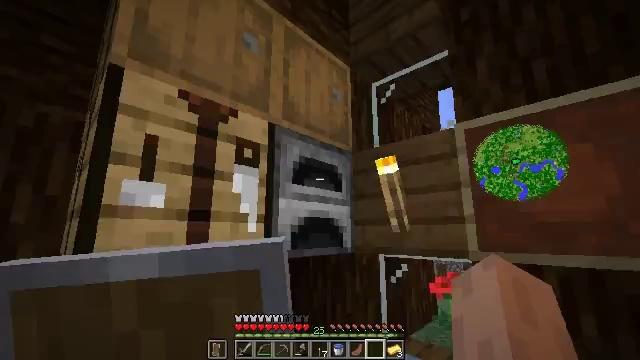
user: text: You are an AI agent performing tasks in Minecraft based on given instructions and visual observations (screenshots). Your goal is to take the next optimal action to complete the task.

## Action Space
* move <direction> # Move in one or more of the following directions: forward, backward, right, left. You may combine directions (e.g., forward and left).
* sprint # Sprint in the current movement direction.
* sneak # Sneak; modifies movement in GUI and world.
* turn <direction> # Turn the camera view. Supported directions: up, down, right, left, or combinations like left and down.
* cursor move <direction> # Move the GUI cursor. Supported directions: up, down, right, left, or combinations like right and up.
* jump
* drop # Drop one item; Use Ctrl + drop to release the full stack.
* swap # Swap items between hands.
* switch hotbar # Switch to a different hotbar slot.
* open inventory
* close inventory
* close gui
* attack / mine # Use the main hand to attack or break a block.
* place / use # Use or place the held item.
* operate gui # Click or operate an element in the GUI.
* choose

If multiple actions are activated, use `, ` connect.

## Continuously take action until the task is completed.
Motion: motion action
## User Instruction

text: Interact with the furnace to craft a gold ingot.
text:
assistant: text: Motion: close gui